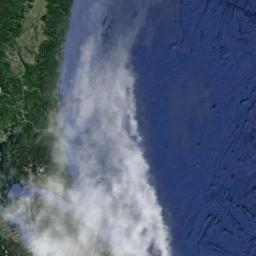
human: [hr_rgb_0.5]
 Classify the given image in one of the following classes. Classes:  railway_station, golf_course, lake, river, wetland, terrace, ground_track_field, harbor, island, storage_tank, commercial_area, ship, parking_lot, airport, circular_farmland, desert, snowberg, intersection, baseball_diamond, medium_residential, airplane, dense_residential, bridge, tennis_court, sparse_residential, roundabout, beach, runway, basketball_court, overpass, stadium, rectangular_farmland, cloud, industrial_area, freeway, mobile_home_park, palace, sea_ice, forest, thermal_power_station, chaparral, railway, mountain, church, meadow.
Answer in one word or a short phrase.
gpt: cloud